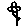
Label: flower